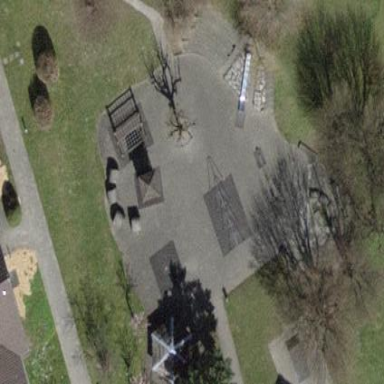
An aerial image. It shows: Playground area for leisure land.